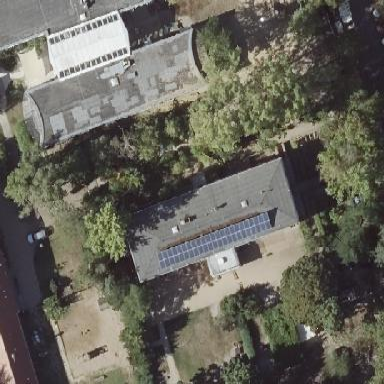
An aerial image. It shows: Kindergarten building.